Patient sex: F
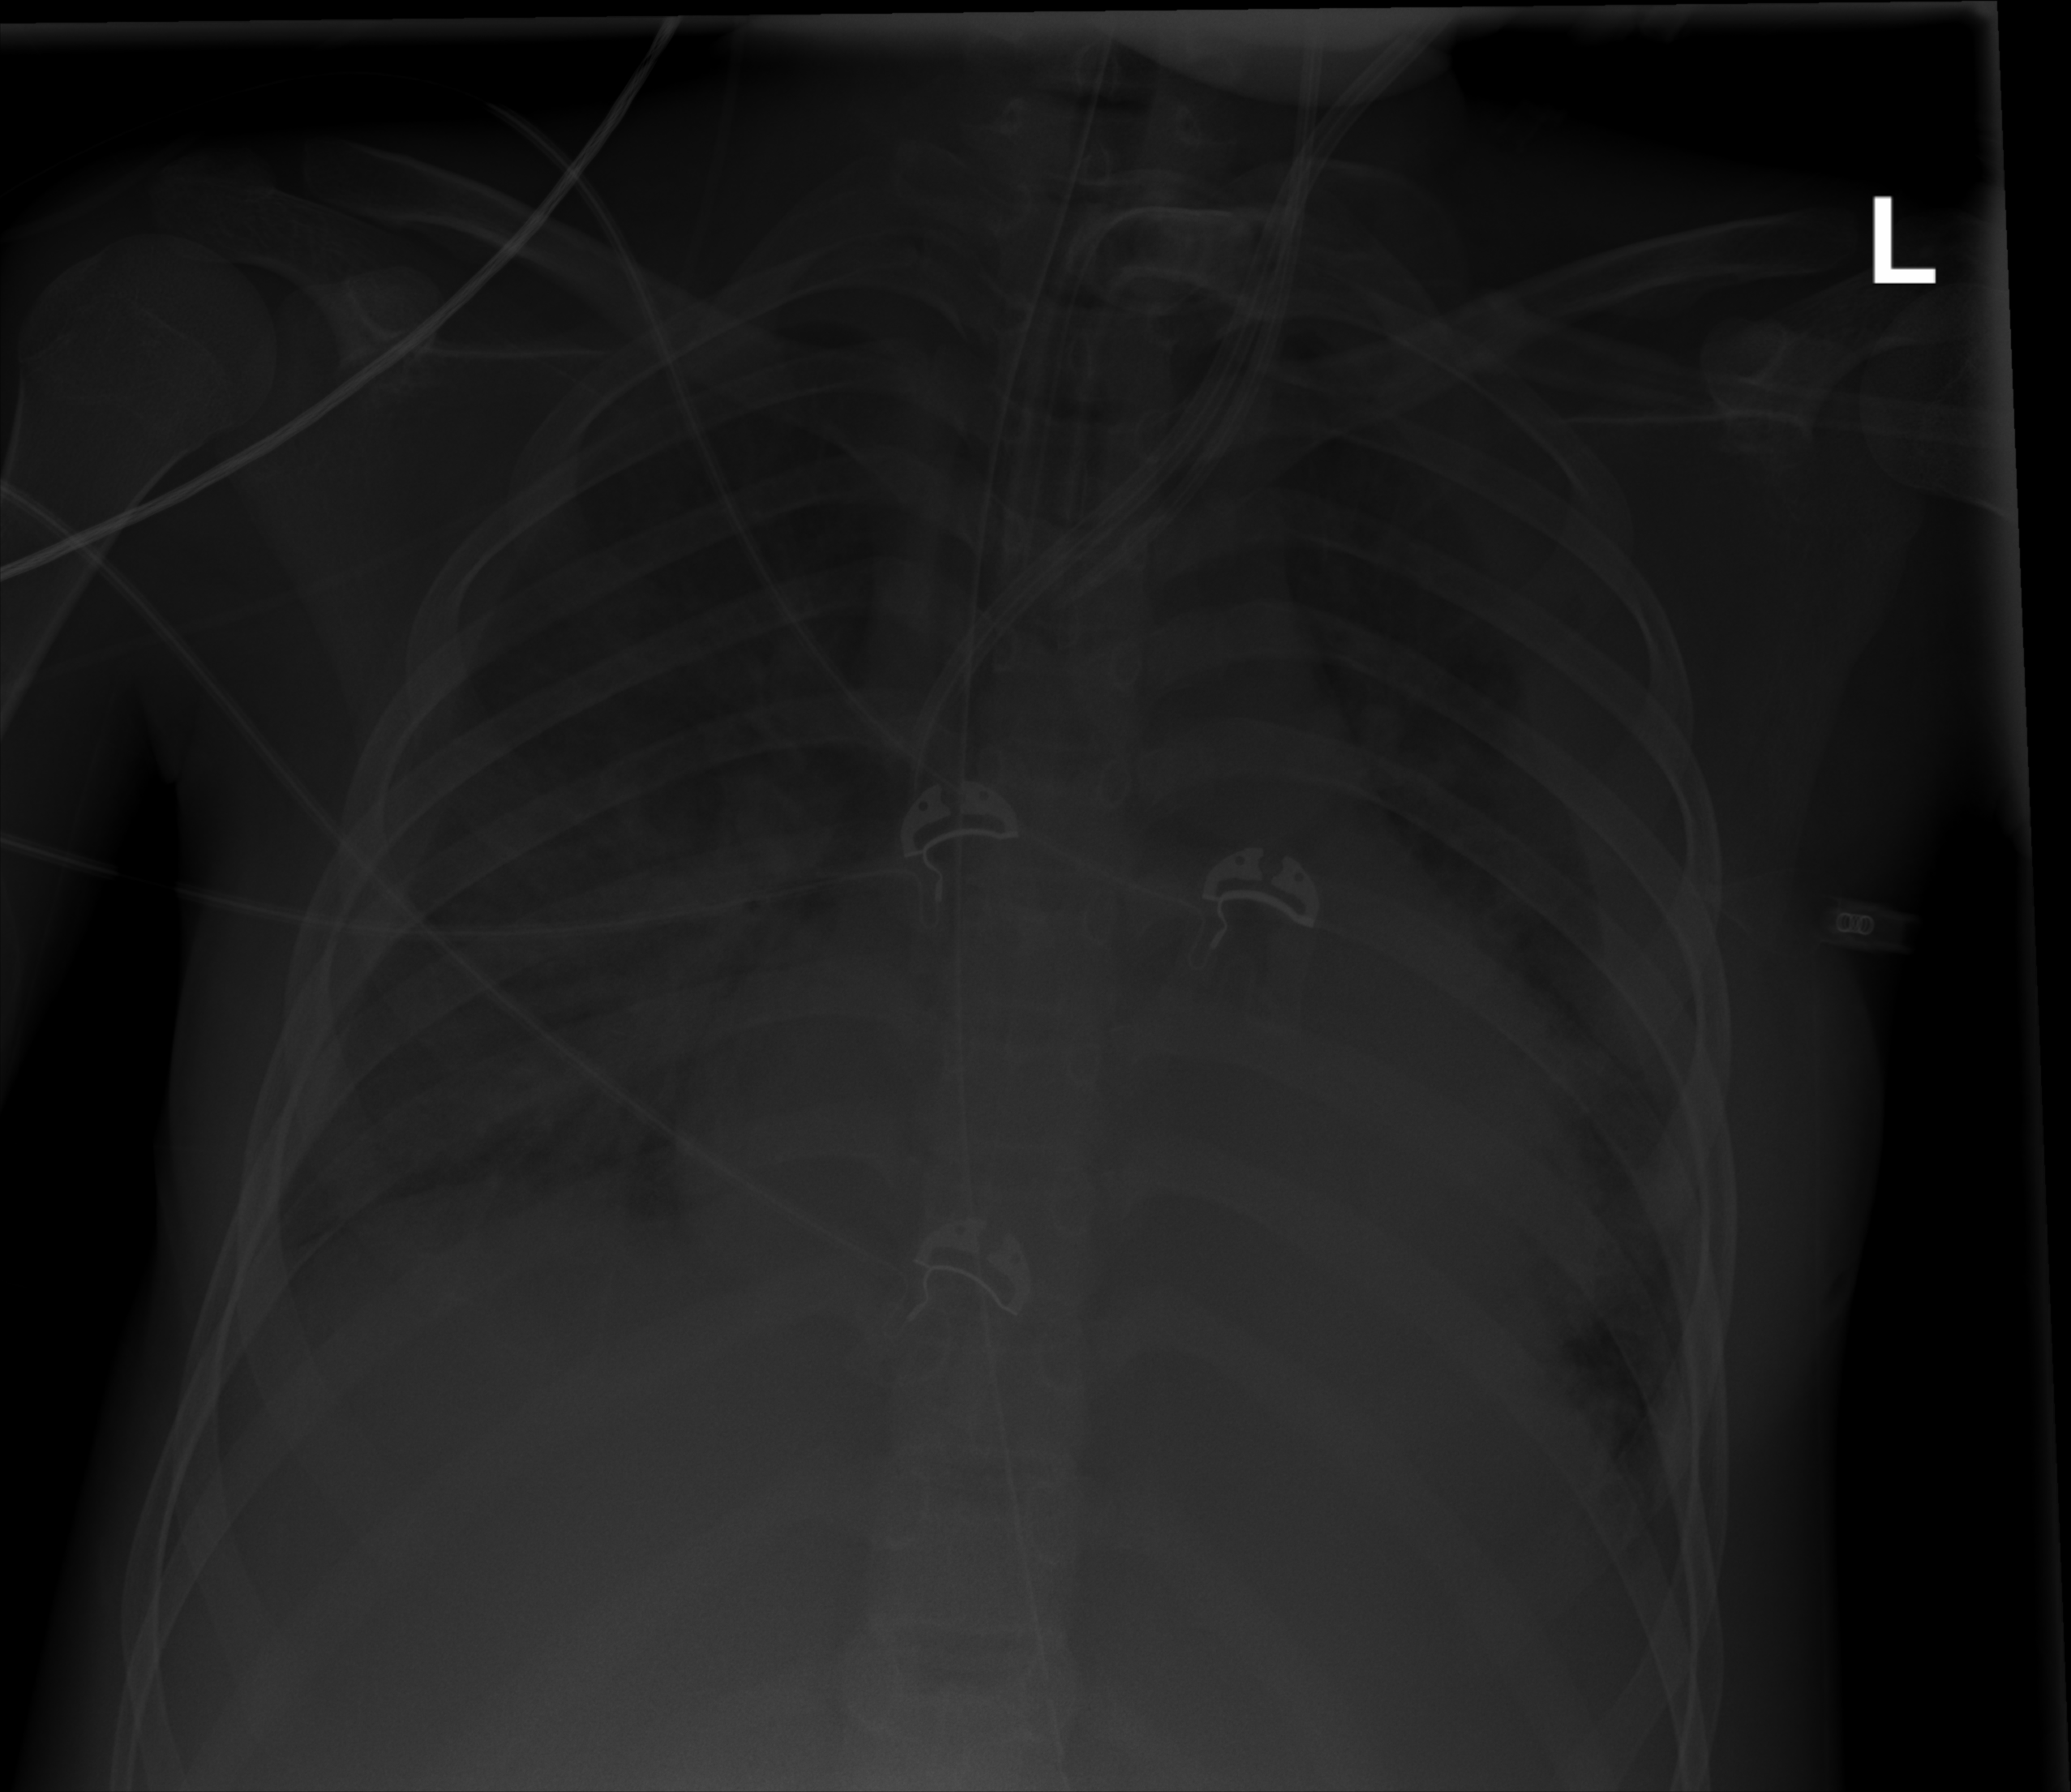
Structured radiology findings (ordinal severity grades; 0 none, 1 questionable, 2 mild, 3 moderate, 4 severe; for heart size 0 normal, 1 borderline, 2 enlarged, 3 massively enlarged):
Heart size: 2
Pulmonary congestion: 0
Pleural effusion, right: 2
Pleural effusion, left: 3
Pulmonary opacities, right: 3
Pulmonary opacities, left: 2
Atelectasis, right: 0
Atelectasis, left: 2